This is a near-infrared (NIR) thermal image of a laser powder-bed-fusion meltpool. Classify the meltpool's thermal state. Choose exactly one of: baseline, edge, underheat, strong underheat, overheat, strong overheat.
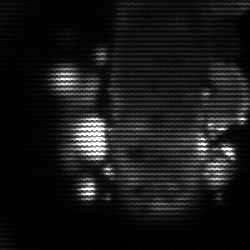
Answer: strong underheat